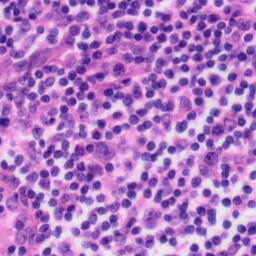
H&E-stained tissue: Tonsil